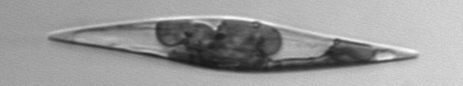
Label: Pleurosigma